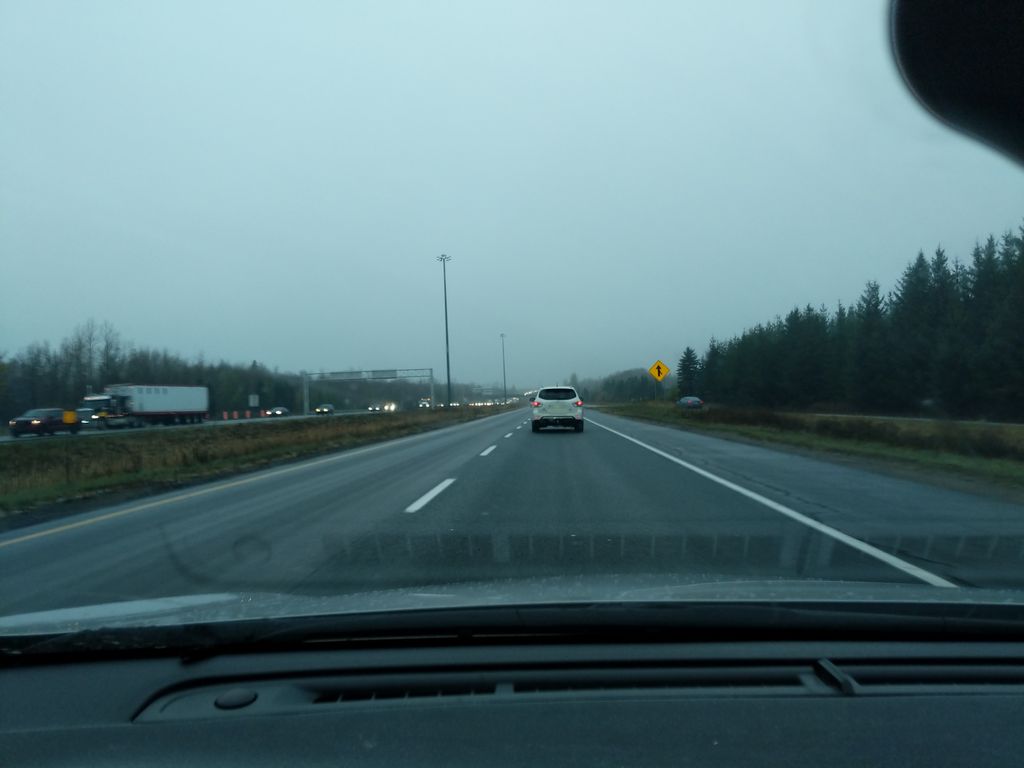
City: quebec_city